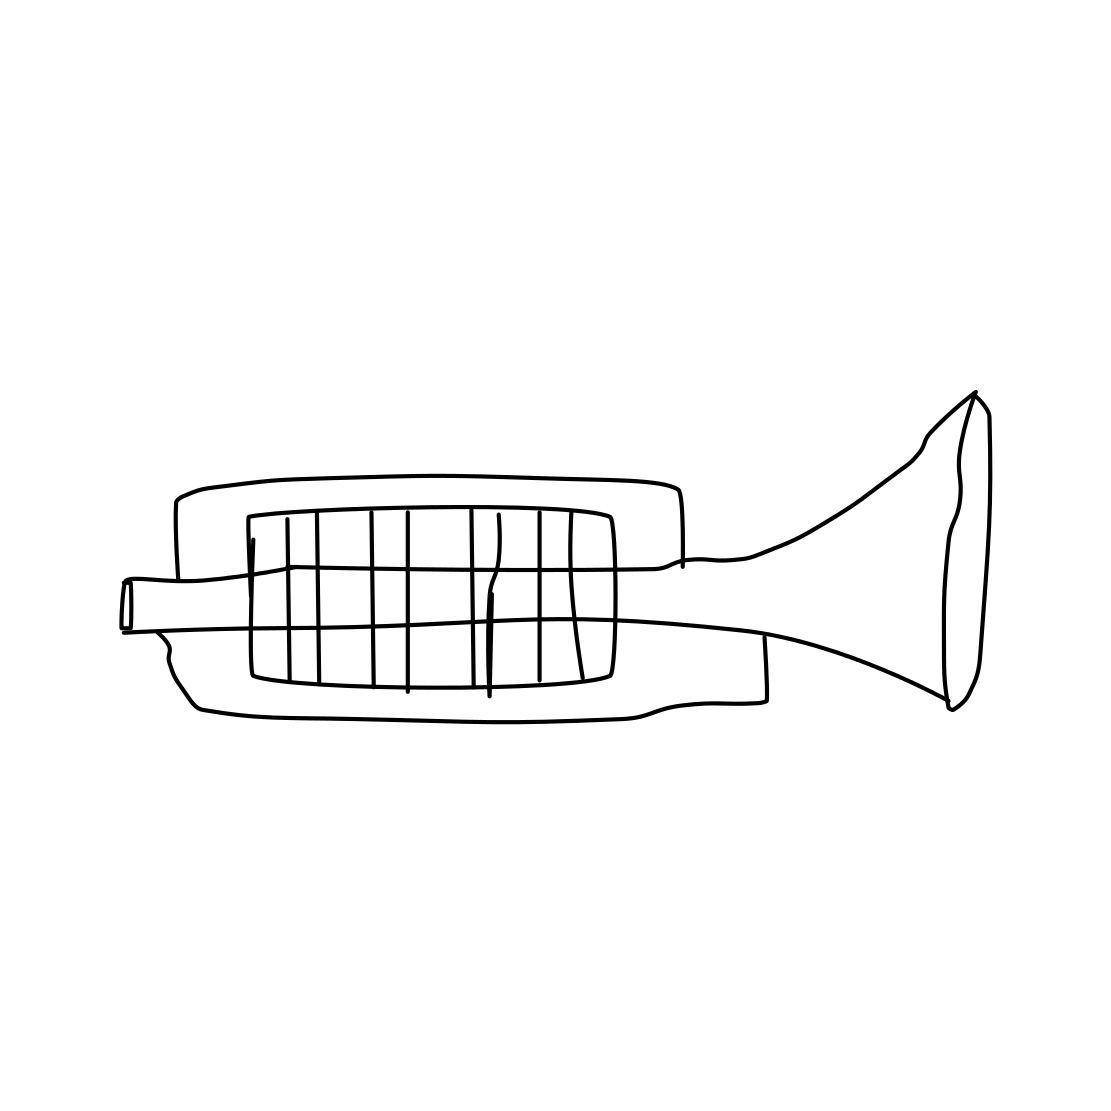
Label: trumpet